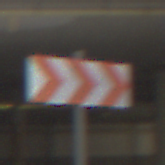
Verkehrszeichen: RichtungstafelnInKurvenGrossLinks
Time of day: Midday
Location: Roofed (Urban)
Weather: Overcast
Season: NotSpecified
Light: Artificial